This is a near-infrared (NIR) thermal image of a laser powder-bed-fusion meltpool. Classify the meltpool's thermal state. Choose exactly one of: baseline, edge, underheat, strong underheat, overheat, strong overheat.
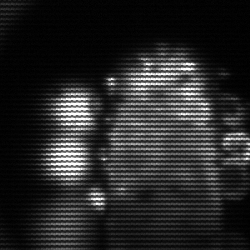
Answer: strong underheat